Question: I have the following:
'''
$$
rac{5\; extup{kilometers}}{ extup{hour}}=
rac{10\; extup{kilometers}}{t}$$
'''
but it's rendering like this:

Is this not supported by MathJax?
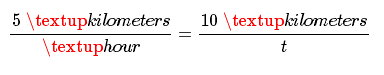
Answer: ' extup' is not available in MathJax. You can replace it with '\mathrm'.